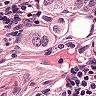
Metastatic tissue present: yes